Question: I'm trying to display a history in a Textfield in SWT.
The history generates a new shell which has two Composites. The first displays the Header part which contains the Label "History" and a horizontal line underneath. The second is Footer part which display the actual data. This works, but the horizontal line is not expanded (i.e.: "filled") throughout the available horizontal space (i.e.: until the Composite "end").
'''
public void mouseDown(final MouseEvent e) {
findSegmentText.setText("");
if(0 == lastSegmentIds.size()) return;
if(disableToolTipsButton.getSelection()) return; // context help is not desired
if(null != popupShell) popupShell.dispose();
popupShell = new Shell(Display.getDefault(), SWT.BORDER | SWT.ON_TOP | SWT.MODELESS);
//popupShell.setLayoutData(new GridData(GridData.FILL_HORIZONTAL));
popupShell.setLayout(createNoMarginLayout(1, false));
/* Header */
compositeSearchSegments1 = new Composite(popupShell, SWT.NONE);
compositeSearchSegments1.setLayoutData(new GridData(GridData.FILL_HORIZONTAL));
compositeSearchSegments1.setLayout(createNoMarginLayout(1, false));
/* Footer */
compositeSearchSegments2 = new Composite(popupShell, SWT.NONE);
compositeSearchSegments2.setLayoutData(new GridData(GridData.FILL, GridData.FILL, true, true));
compositeSearchSegments2.setLayout(createNoMarginLayout(2, false));
Label history = new Label(compositeSearchSegments1, SWT.NONE);
history.setText("History");
Label line1 = new Label(compositeSearchSegments1, SWT.SEPARATOR | SWT.SHADOW_OUT | SWT.HORIZONTAL);
for(int i = lastSegmentIds.size()-1 ; i>=0;i--) { // iterate backwards, higher indexes have newer selected links
final String lastSegmentId = lastSegmentIds.get(i);
l.setText(lastSegmentId);
Button b = new Button(compositeSearchSegments2, SWT.NONE);
b.setVisible(true);
b.setText(">>");
b.setSize(10,10);
b.addSelectionListener(new SelectionAdapter() {
@Override
public void widgetSelected(SelectionEvent e) {
findSegmentText.setText(lastSegmentId);
searchAndDisplayLink(Long.decode(findSegmentText.getText()));
}
});
}
Point point = optionsComposite.toDisplay(e.x + optionsComposite.getBounds().x +findSegmentText.getLocation().x, e.y + optionsComposite.getBounds().y+findSegmentText.getLocation().y );
popupShell.setLocation(point.x-125, point.y-10);
popupShell.pack();
popupShell.open();
findSegmentText.setFocus();
}
'''
Which produces the result:

I would like to expand the line to fill the available horizontal space. What should I do? Thank you.
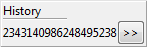
Answer: Since you are using 'GridLayout', adding a 'GridData' to the separator 'Label' does the trick:
'''
public static void main(String[] args)
{
Display display = new Display();
Shell shell = new Shell(display);
shell.setText("StackOverflow");
shell.setLayout(new GridLayout(1, false));
Label first = new Label(shell, SWT.NONE);
first.setText("short");
Label separator = new Label(shell, SWT.SEPARATOR | SWT.SHADOW_OUT | SWT.HORIZONTAL);
separator.setLayoutData(new GridData(SWT.FILL, SWT.CENTER, true, false));
Label second = new Label(shell, SWT.NONE);
second.setText("looooooooooooooooooooooooooooooooooooong");
shell.pack();
shell.open();
while (!shell.isDisposed())
{
if (!display.readAndDispatch())
display.sleep();
}
display.dispose();
}
'''
Looks like this: